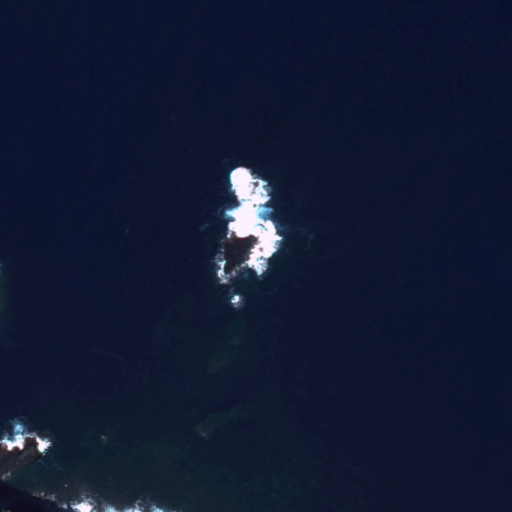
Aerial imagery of island in Hawaii named Moku o Kau containing only unknown